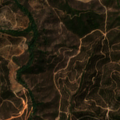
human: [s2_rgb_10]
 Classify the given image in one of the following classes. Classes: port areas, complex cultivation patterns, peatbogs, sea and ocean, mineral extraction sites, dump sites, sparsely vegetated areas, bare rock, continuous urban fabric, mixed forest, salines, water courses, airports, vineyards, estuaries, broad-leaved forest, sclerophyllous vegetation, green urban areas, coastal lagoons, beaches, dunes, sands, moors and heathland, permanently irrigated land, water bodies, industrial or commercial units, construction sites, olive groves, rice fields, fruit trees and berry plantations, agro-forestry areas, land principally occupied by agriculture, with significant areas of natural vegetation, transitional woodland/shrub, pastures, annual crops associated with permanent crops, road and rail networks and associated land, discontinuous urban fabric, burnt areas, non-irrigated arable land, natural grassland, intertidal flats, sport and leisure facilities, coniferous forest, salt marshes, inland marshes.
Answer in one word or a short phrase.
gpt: sclerophyllous vegetation, transitional woodland/shrub